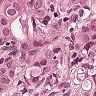
Metastatic tissue present: yes